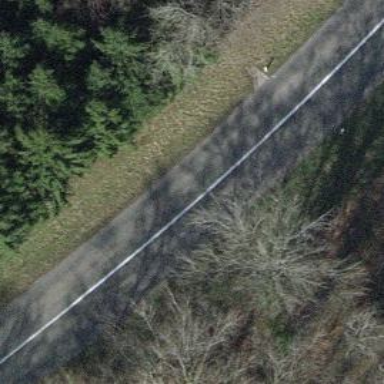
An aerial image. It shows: Tertiary road.